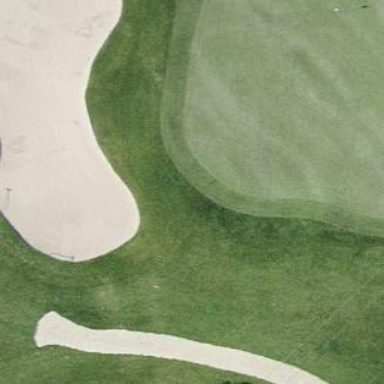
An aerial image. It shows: Sandy area is golf bunker.